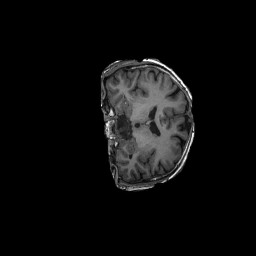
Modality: T1w
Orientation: coronal
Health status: ill
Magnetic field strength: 3 T